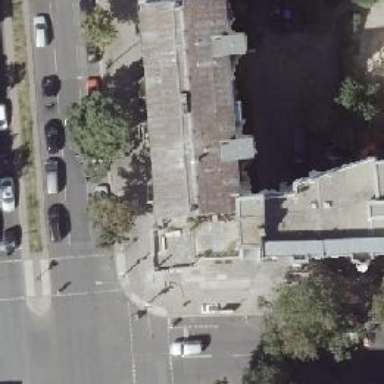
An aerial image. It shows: Hotel.